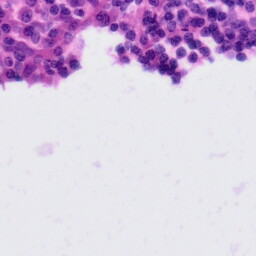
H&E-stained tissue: Tonsil